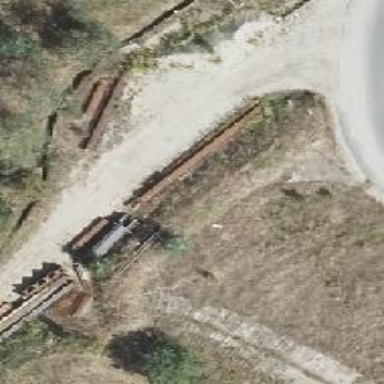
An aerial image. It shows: Abandoned railway.